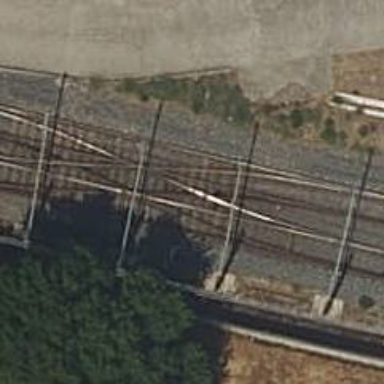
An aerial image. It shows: Yard with electrified contact line.